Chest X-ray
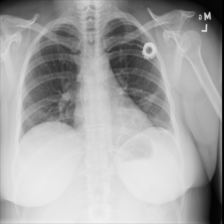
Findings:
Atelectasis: positive
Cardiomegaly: negative
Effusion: negative
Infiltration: negative
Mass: negative
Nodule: negative
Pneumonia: negative
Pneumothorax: negative
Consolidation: negative
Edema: negative
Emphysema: negative
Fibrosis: negative
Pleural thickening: negative
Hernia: negative